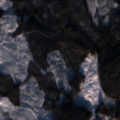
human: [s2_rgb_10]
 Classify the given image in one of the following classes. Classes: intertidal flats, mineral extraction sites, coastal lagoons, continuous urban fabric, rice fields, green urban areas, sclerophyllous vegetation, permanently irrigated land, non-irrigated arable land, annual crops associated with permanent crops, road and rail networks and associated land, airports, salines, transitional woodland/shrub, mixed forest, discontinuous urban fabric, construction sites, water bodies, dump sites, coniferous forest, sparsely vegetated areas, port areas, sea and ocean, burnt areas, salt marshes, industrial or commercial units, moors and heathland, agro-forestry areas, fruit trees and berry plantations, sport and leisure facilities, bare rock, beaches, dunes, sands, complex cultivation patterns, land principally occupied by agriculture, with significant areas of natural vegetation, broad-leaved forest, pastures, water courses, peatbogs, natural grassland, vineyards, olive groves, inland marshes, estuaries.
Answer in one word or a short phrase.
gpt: coniferous forest, mixed forest, transitional woodland/shrub